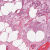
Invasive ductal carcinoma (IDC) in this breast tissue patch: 0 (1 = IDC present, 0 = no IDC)